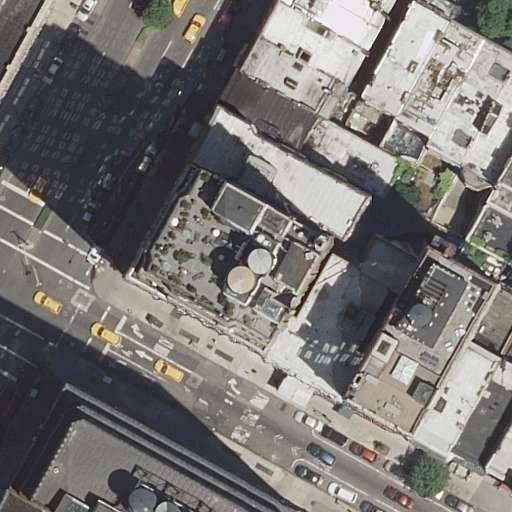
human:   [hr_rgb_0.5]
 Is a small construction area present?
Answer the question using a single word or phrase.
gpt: no

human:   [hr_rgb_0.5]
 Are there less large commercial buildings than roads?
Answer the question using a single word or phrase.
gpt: yes

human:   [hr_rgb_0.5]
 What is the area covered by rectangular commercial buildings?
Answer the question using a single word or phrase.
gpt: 0m2

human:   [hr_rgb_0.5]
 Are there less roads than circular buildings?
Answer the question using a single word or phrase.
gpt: no

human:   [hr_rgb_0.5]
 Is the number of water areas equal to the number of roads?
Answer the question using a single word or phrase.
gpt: no

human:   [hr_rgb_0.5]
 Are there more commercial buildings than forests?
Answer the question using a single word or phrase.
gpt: no

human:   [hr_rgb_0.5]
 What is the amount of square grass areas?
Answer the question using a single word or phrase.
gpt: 0

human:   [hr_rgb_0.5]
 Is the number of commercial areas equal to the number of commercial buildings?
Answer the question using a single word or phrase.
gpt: yes

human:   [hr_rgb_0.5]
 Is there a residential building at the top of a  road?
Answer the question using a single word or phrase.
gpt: yes

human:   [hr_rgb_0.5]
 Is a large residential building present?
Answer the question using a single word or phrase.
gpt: yes

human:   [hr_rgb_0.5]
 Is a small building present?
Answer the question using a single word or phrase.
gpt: yes

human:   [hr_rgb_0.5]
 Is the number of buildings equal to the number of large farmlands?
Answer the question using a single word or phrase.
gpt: no

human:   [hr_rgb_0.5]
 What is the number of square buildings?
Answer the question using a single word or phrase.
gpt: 0

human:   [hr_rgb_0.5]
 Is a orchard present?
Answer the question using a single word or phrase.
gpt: no

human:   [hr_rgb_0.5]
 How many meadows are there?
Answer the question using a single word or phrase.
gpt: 0

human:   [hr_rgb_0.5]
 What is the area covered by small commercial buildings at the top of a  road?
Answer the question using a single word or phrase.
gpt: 0m2

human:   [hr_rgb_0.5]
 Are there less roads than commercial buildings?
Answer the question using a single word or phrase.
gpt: no

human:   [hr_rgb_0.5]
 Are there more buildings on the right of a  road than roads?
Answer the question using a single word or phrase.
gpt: yes

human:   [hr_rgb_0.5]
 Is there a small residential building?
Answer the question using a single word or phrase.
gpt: yes

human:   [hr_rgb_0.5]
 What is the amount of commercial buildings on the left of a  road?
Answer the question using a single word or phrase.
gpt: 0

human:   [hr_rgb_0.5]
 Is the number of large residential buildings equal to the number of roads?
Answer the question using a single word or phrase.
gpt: no

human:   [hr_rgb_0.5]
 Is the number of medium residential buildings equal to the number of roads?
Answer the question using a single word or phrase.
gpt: no

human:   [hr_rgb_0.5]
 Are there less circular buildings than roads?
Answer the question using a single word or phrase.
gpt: yes

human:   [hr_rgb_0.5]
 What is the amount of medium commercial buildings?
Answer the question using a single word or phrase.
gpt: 0

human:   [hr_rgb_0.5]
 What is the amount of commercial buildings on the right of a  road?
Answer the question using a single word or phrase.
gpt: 0

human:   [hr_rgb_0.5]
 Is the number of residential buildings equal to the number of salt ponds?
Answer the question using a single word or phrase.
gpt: no

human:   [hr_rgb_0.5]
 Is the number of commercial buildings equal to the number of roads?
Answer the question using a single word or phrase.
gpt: no

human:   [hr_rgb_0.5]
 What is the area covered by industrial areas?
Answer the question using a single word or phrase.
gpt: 0m2

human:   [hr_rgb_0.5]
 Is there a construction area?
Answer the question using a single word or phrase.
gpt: no

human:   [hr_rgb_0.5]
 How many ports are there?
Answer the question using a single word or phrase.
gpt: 0

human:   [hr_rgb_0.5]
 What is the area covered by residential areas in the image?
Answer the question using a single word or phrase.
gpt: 0m2

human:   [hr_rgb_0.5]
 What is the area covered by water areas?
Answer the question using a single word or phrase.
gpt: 0m2

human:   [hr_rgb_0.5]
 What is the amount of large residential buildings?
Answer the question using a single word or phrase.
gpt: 4

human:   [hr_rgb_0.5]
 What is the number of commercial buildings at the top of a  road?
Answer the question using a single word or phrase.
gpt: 0

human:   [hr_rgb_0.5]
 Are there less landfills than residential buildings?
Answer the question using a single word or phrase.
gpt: yes

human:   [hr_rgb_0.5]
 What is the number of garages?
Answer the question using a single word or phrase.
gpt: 0